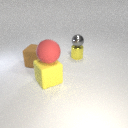
large yellow rubber cube to the right of large brown rubber cube